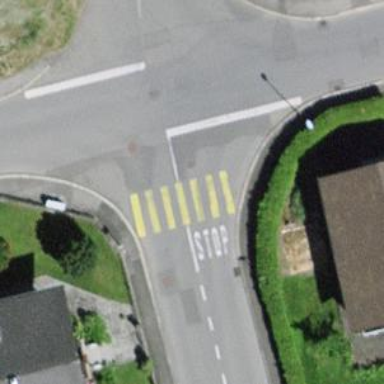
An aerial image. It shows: Uncontrolled zebra crossing.